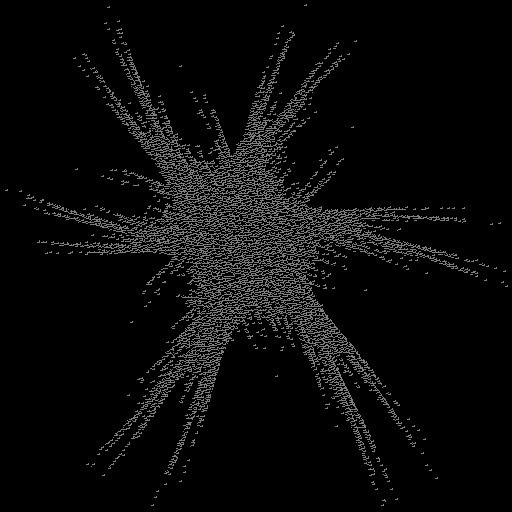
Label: gaku